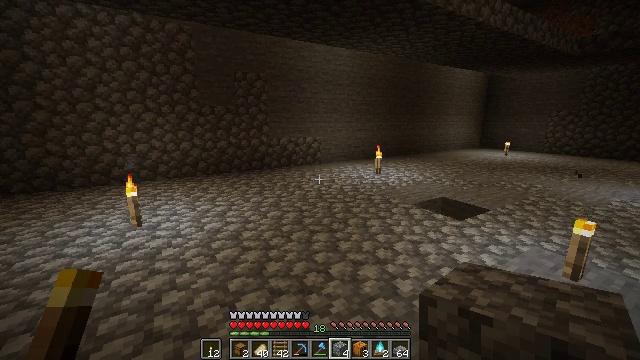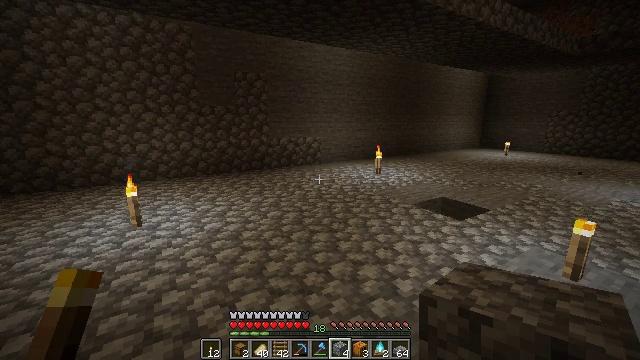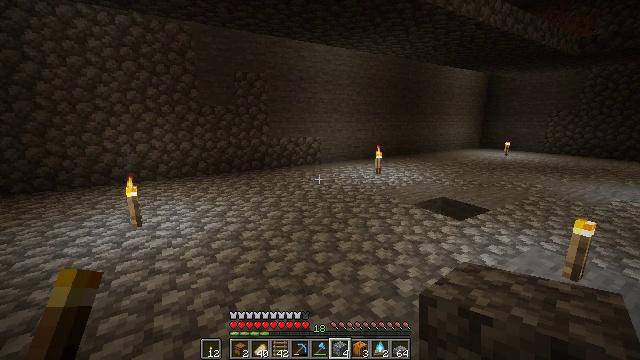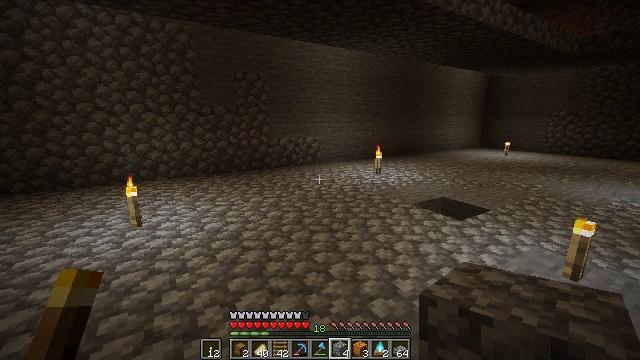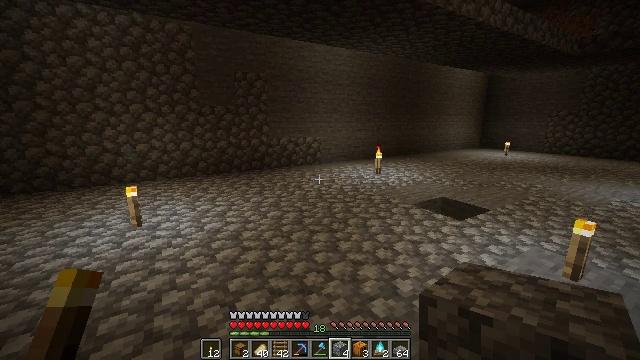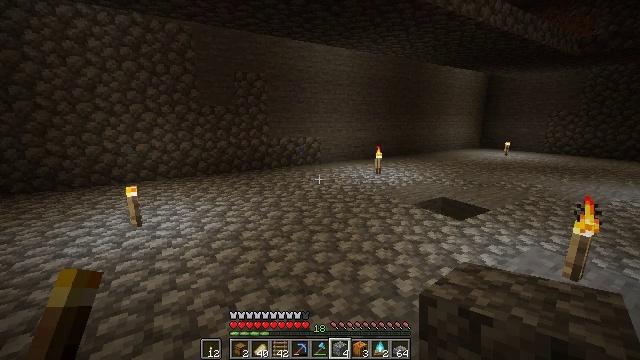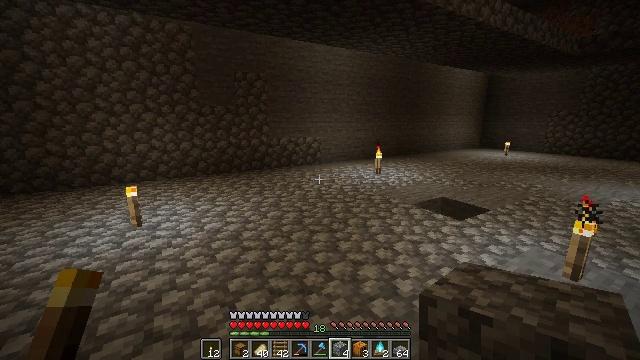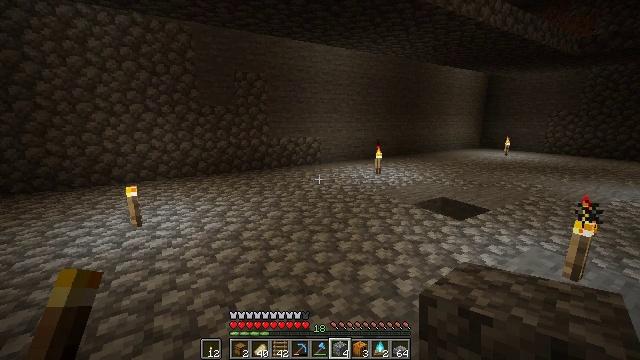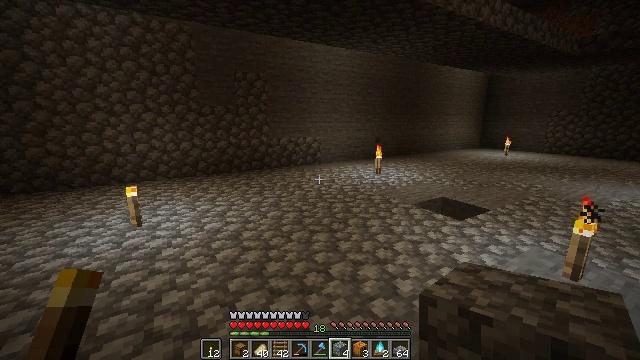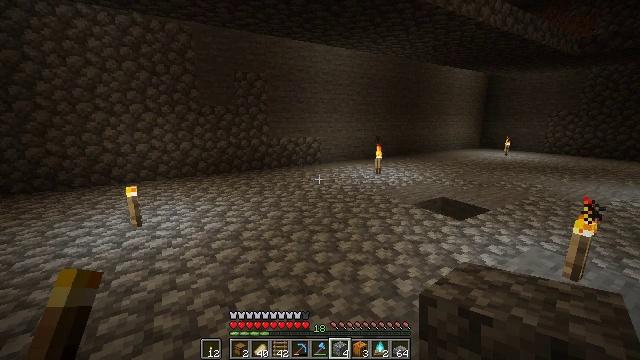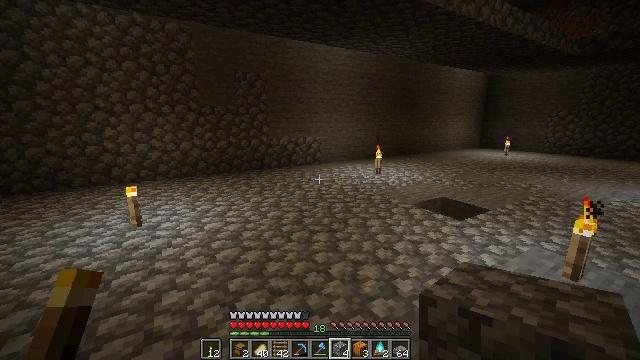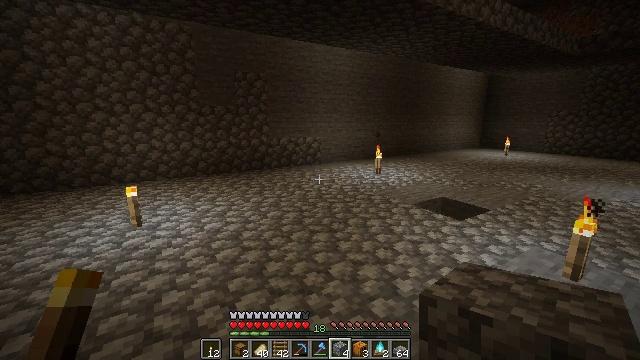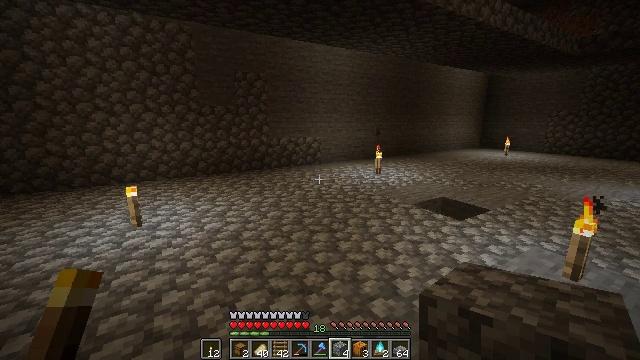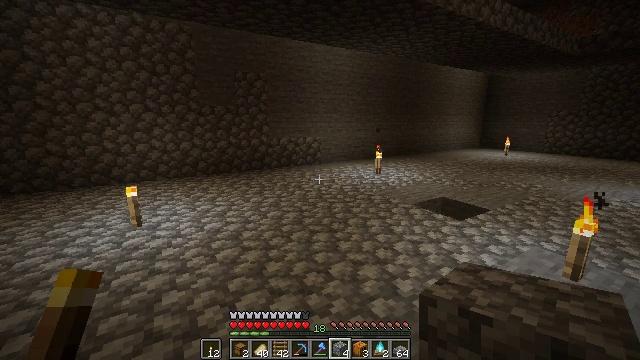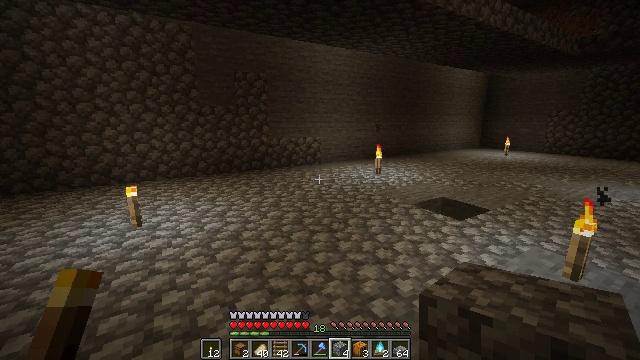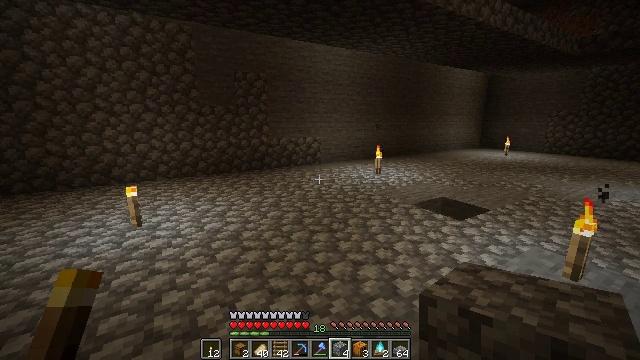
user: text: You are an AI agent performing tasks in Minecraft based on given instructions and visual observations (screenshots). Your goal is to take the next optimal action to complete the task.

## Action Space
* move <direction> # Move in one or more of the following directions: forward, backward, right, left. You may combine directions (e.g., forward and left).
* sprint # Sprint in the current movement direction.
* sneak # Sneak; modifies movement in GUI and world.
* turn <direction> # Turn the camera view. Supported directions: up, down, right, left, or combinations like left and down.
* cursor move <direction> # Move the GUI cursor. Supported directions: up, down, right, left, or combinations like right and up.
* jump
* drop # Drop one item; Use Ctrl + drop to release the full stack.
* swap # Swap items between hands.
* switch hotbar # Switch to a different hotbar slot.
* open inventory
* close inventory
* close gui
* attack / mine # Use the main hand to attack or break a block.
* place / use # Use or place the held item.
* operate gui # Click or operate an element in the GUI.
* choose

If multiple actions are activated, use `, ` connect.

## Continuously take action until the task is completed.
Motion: motion action
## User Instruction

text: Break the ladder to collect it.
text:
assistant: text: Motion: no_op
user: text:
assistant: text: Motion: no_op
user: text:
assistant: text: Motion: no_op
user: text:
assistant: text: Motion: no_op
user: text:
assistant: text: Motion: no_op
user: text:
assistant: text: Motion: no_op
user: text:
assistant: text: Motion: no_op
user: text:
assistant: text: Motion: no_op
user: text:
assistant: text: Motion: no_op
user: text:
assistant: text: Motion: no_op
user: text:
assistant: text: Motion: no_op
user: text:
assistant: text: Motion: no_op
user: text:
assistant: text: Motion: no_op
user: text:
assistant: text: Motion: no_op
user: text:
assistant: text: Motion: no_op
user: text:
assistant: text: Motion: no_op
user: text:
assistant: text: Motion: no_op
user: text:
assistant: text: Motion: no_op
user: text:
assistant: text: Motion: no_op
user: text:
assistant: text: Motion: no_op
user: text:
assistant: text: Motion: no_op
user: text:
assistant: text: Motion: no_op
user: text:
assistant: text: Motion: no_op
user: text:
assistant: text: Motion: no_op
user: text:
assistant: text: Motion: no_op
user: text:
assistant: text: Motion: no_op
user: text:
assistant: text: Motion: no_op
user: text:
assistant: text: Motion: no_op
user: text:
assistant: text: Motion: no_op
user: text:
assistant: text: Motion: no_op